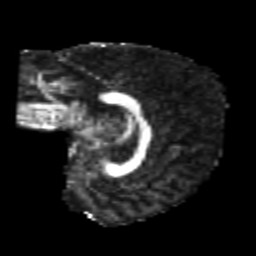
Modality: FA
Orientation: sagittal
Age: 25
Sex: female
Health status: healthy
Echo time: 0.074 s